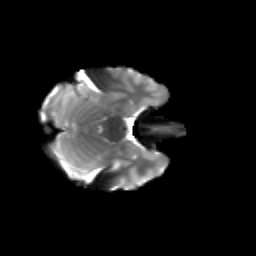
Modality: T2w
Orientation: axial
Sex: male
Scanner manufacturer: siemens
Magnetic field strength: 3 T
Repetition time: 5 s
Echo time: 0.071 s